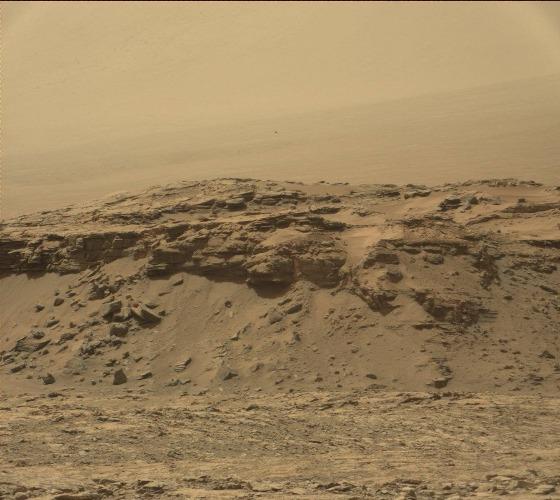
Terrain classes present: Bedrock, Gravel / Sand / Soil, Rock, Shadow, Sky / Distant Mountains